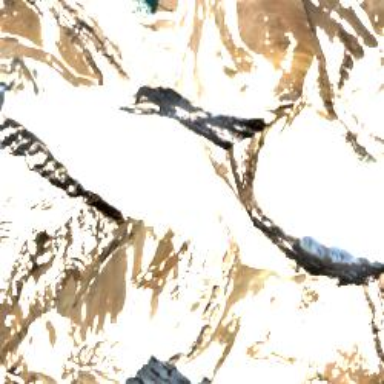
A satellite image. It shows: Stunning view of glacier.